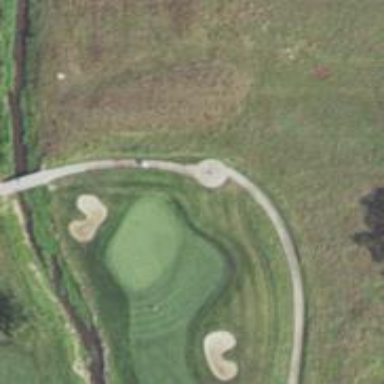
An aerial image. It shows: Well-maintained path used for golfing.